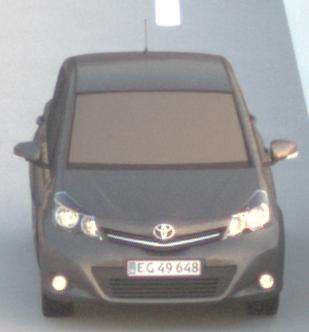
Make: Toyota
Model: Yaris 1.0
Detailed model: Yaris (XP9)
Model produced from: 2009/01
Model produced until: 2010/10
Doors: 3
Color: gray
Road condition: dry road
Daytime: sunrise or sunset
Contrast: low contrast